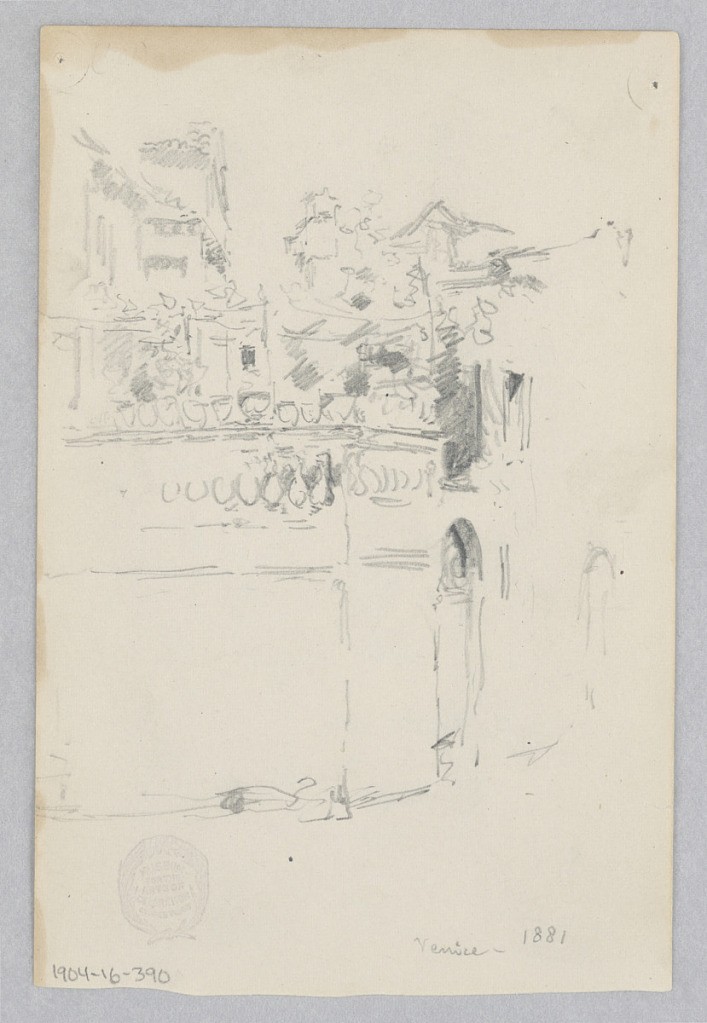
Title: Wall
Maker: Robert Frederick Blum, American, 1857–1903
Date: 1881
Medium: Graphite on wove paper
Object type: Drawing
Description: Recto: Sketch of a high exterior wall with garden terrace; Verso: Landscape with trees and houses.